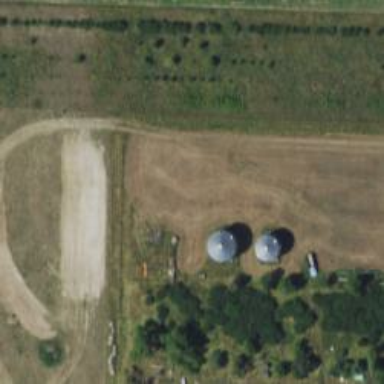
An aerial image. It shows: Silo.